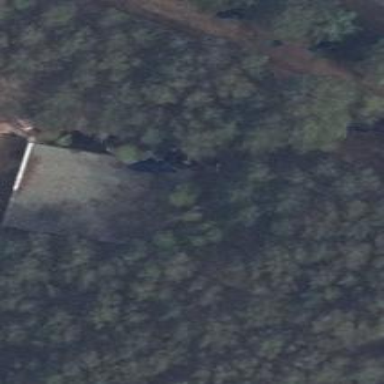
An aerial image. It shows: Shed building.